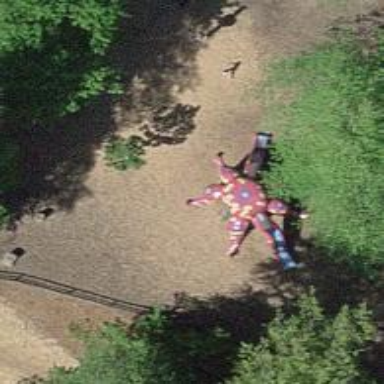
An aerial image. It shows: Playground structure.